Question: Consider the following image:

This is supposed to look like a patch of grass with rough (deckled) edges. It's a 200x200 pixel png image, with transparency at the edges to give a natural look.
The problem is, I'm trying to design a web page where I want various elements of all different sizes to have this background, but I can't use a simple css background property, because repeating an image like this doesn't work: the transparency on the left, for instance, in plainly visible as a seam between each copy of the image. But if I simply stretch the image to fit, it doesn't look very good either.
Is there any (cross browser) way to accomplish this? jQuery solutions are acceptable as well. Thanks!
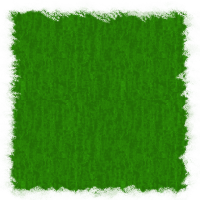
Answer: A jQuery solution:
<URL>
---
'border-image' is the pure CSS solution:
- <URL>
Unfortunately, the browser support is not yet good enough: <URL>
A generator: <URL>